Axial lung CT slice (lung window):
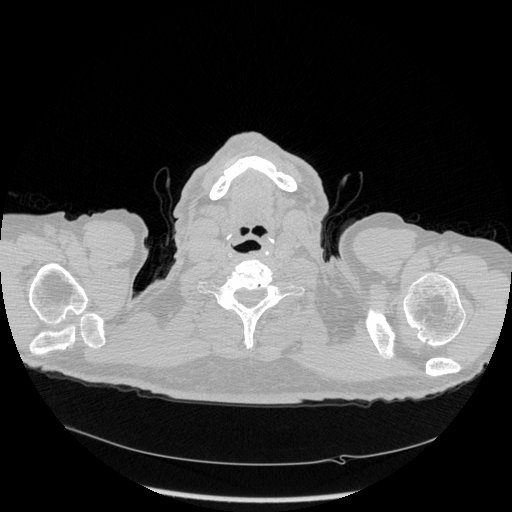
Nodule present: no